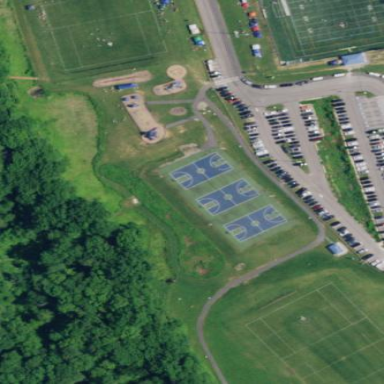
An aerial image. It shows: Basketball court on leisure land pitch.